Interaction volume radius: 5 \u00c5
Interaction volume height: 15 \u00c5
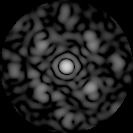
Disorder parameter: 0.5467